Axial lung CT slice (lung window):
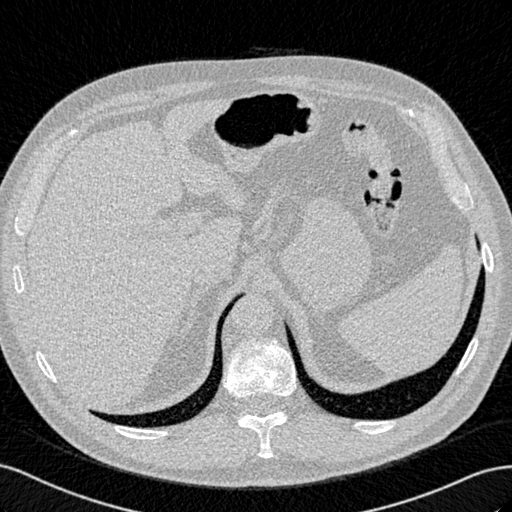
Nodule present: no